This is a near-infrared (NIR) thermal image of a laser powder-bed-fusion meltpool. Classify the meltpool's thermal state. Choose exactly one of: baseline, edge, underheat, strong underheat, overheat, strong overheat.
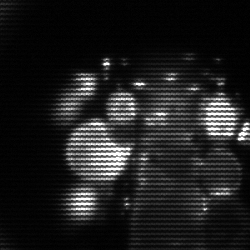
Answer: baseline